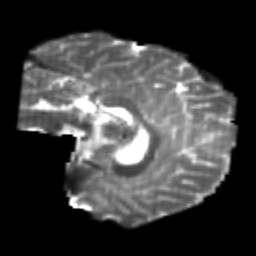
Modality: T2w
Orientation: sagittal
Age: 22
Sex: female
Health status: healthy
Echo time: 0.074 s